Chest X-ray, PA view. Patient: 43 years old, sex F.
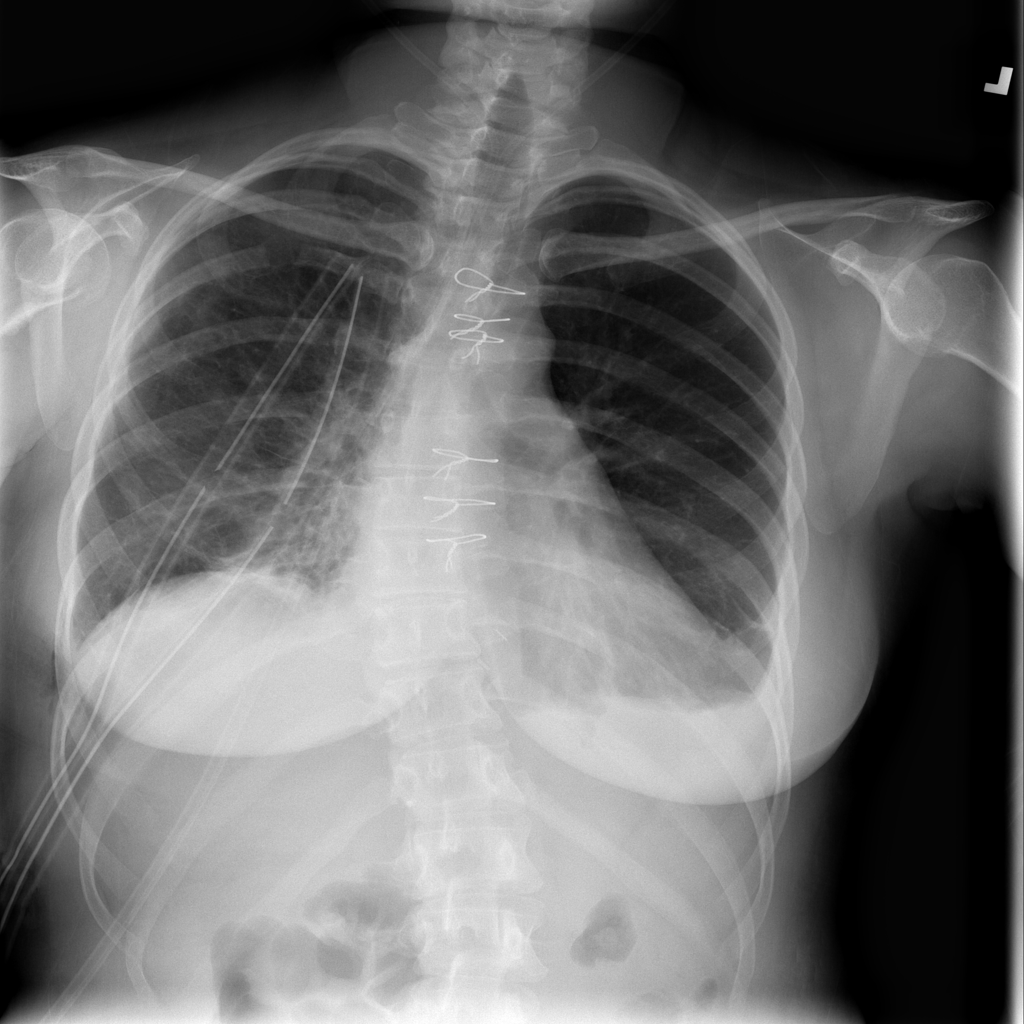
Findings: Effusion